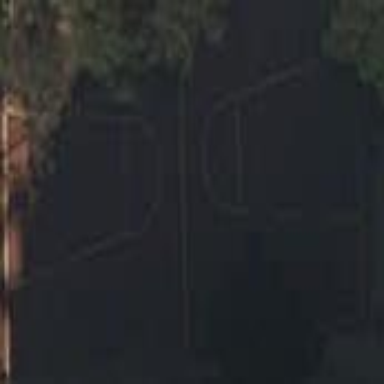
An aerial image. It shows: Basketball court with asphalt surface.